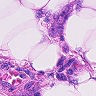
Metastatic tissue present: yes